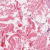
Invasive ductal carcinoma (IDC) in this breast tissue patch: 0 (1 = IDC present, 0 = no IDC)